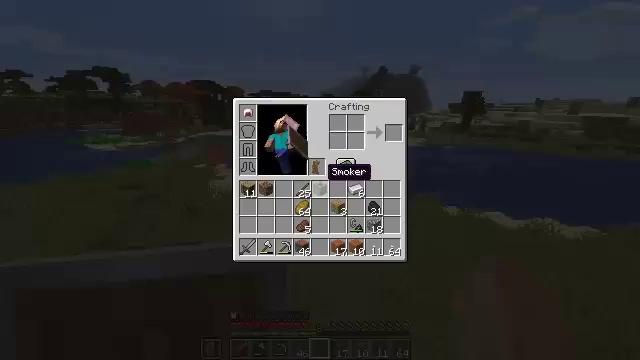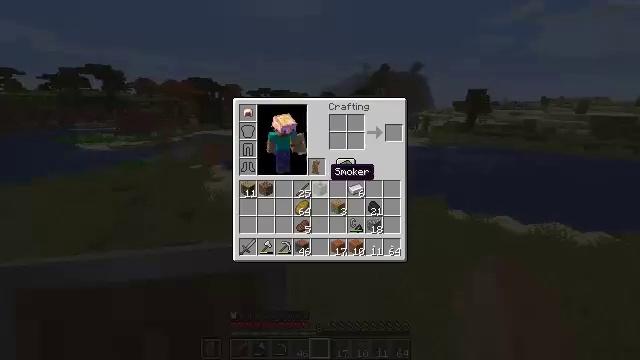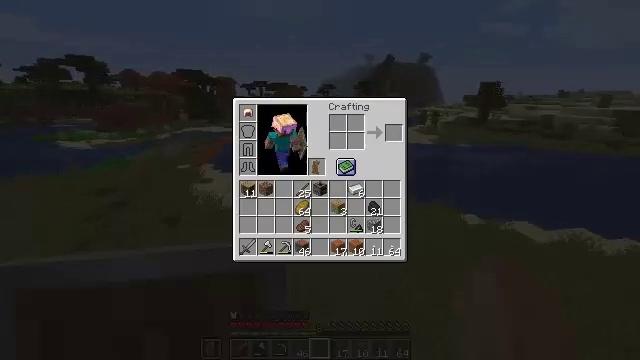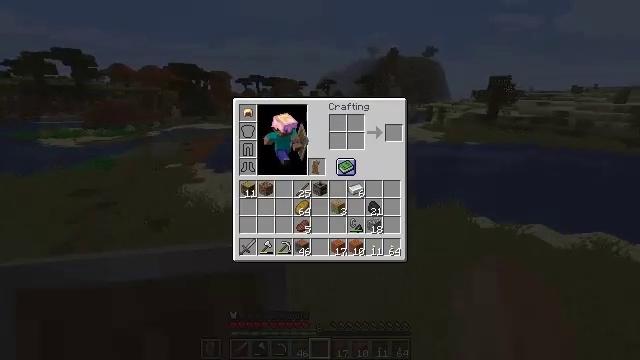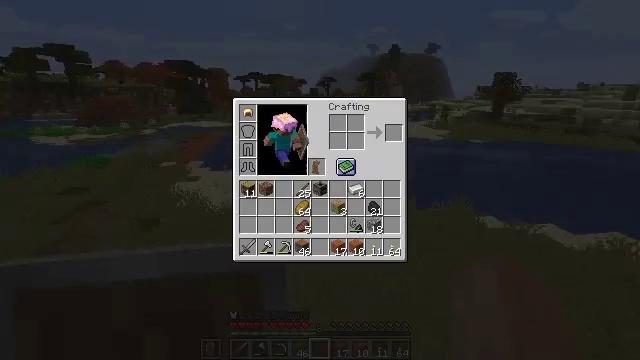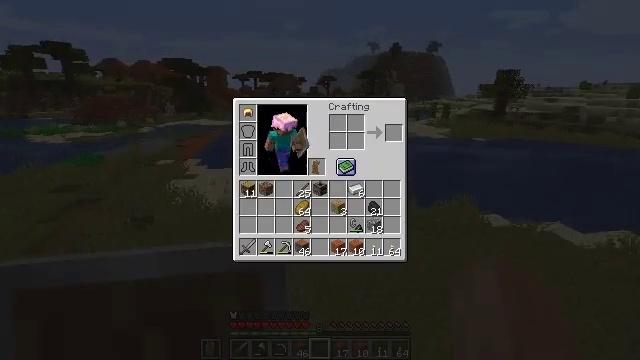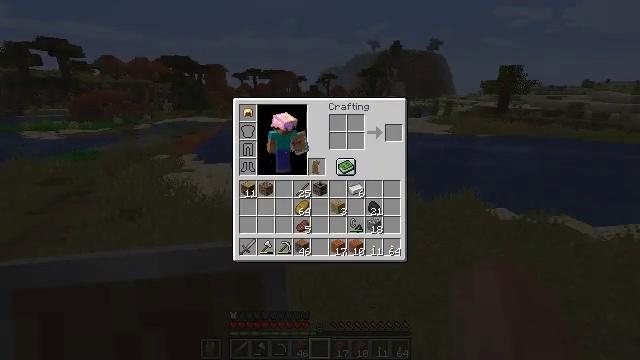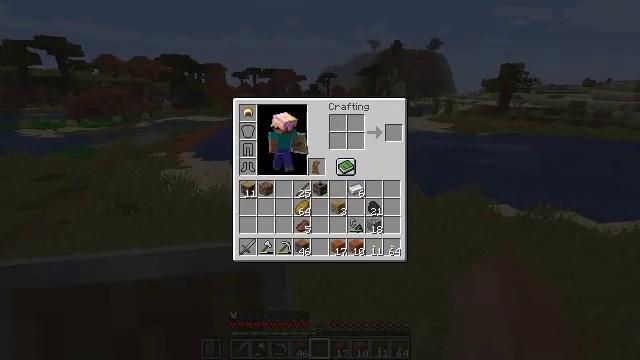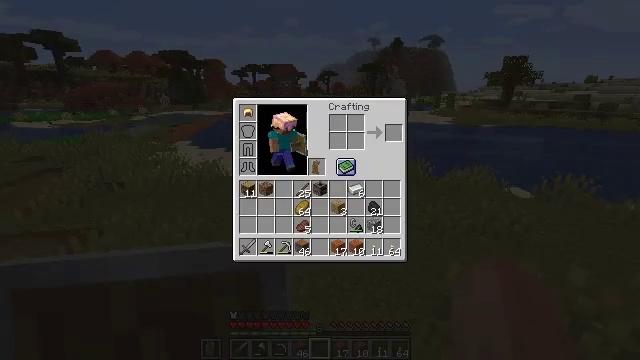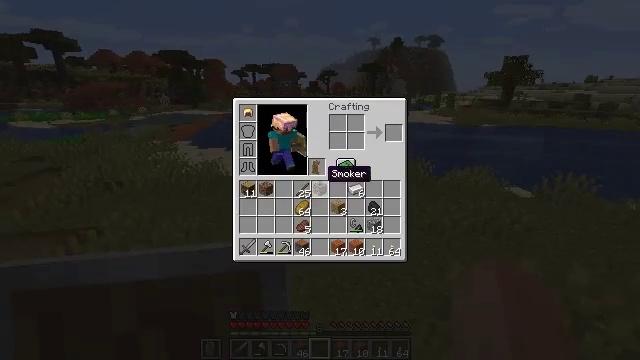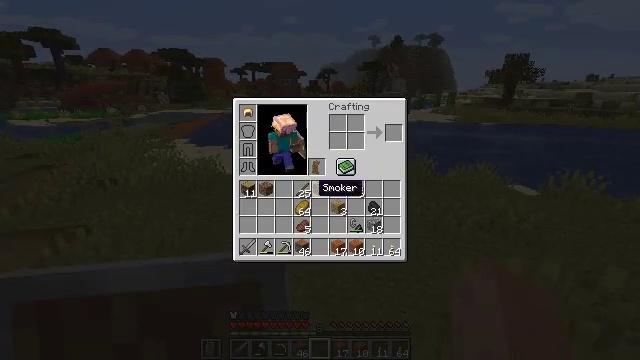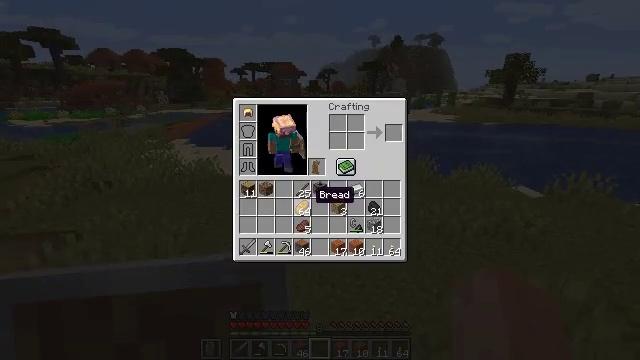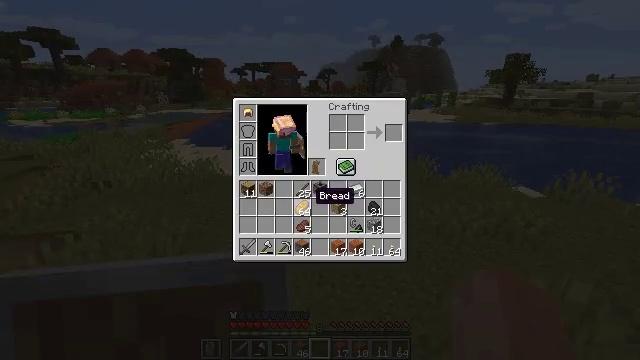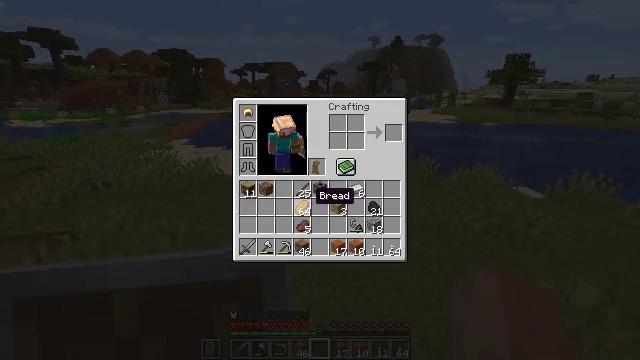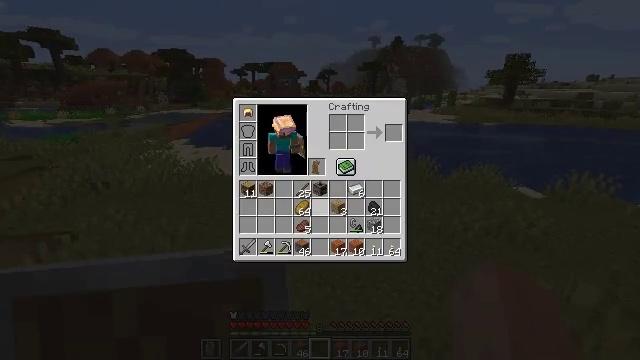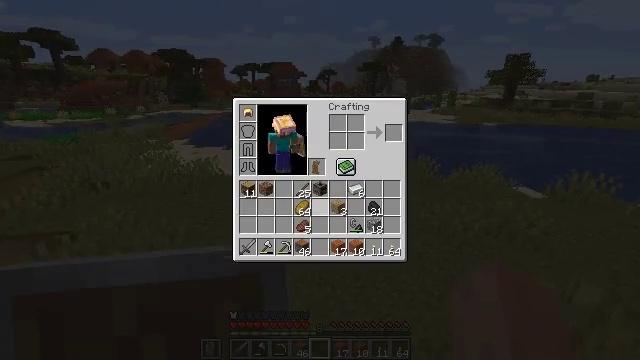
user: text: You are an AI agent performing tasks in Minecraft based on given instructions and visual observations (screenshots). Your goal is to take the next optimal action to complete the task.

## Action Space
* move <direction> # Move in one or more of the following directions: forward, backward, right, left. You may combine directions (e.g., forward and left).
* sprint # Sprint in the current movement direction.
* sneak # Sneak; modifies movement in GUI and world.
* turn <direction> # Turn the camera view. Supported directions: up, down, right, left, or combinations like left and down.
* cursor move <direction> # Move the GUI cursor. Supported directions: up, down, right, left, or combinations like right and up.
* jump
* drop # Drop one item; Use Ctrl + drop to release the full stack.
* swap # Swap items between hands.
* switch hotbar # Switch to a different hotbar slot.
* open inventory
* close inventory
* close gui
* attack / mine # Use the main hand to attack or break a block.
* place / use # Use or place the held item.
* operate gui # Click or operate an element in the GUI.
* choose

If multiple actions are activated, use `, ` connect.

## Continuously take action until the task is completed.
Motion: motion action
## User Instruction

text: Attack the ground to gather sand.
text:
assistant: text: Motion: open inventory
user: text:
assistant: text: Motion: cursor move right, open inventory
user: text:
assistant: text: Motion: sneak, cursor move right
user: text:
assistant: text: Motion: sneak
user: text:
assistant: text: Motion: sneak
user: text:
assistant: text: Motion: sneak
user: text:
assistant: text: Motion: sneak
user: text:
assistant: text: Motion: sneak, cursor move left
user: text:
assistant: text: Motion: sneak, cursor move left and down
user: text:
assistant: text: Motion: sneak, cursor move left and down
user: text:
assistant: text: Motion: sneak, cursor move down
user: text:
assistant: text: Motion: sneak
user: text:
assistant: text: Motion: sneak
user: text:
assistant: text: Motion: sneak
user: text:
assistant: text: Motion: sneak
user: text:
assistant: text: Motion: close inventory
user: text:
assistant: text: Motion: move forward, turn left, close inventory
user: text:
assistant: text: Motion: move forward, turn left, close inventory
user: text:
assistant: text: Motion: move forward, turn left
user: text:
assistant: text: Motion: move forward, turn left and up
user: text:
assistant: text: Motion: move forward, sprint, turn left and up
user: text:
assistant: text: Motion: move forward, sprint
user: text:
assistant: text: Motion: move forward, sprint
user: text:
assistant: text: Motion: move forward, sprint
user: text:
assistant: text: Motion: move forward
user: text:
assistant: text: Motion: move forward, turn right and up
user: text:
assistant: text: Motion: move forward, turn right and up
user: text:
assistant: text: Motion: move forward, turn right and up, jump
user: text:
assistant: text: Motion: move forward, jump
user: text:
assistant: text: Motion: move forward, jump